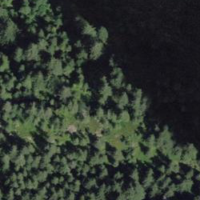
EUNIS habitat code: 43
Species observed at this site:
Vaccinium myrtillus